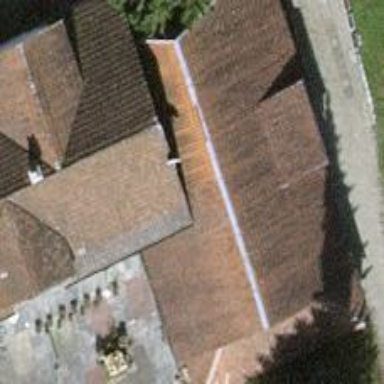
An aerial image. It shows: Restaurant.